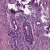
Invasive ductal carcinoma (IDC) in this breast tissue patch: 1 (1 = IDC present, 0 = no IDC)